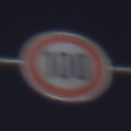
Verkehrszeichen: Geschwindigkeit100
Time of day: Midday
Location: Outdoor (Nature)
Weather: Clear
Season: NotSpecified
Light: Natural